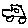
Label: car